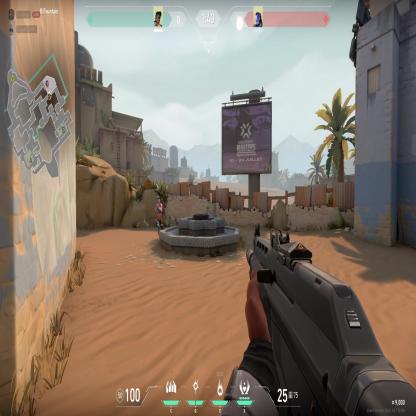
Label: enemy